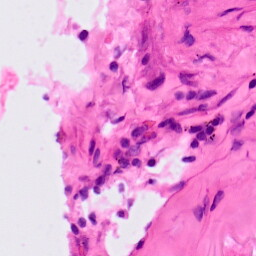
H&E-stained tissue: Lung